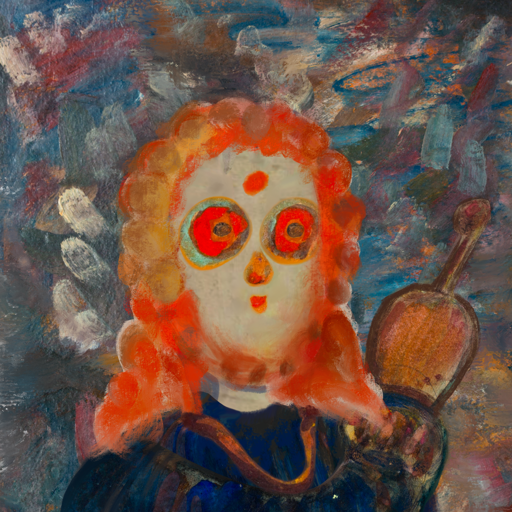
Background: Boggyland, Head And Neck Front: Hill_Girl, Face Front: Sisters, Bust: Pipe, Hair Front: Rupkatha, Head Accessory: Blank, Second Necklace: Comrade, Necklace: Blank, Baby: Blank